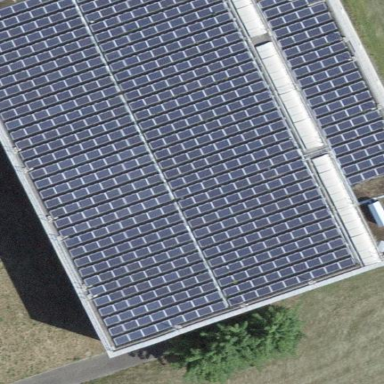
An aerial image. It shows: Solar power generator with photovoltaic panels.